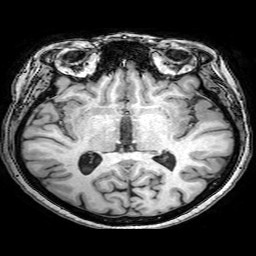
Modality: T1w
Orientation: coronal
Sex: female
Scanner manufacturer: philips
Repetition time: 0.00826 s
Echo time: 0.00382 s